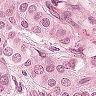
Metastatic tissue present: yes